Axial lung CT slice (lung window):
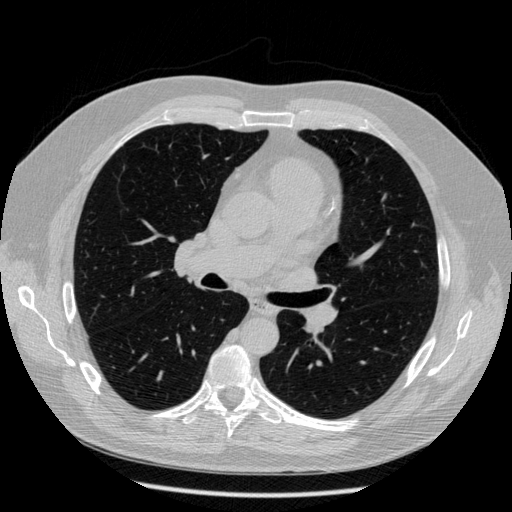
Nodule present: no